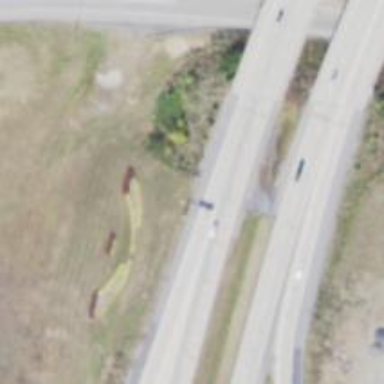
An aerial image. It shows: Trunk highway with expressway features.